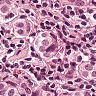
Metastatic tissue present: yes